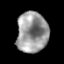
Tissue: prostate
Cell type: Epithelial cells
Senescence score: 0.3244
Nuclear area (px): 1240
Mean DAPI intensity: 152.855